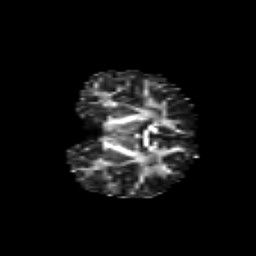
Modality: FA
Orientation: coronal
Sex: female
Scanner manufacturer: siemens
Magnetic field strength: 3 T
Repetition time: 5 s
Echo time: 0.071 s